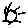
Label: sun